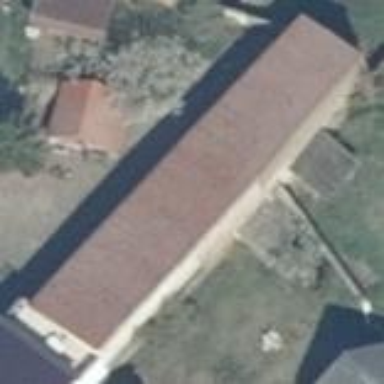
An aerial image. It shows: Flat-roofed building with red roof.